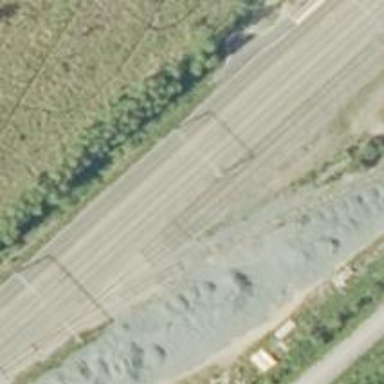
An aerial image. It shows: Wedge is used for the railway derail.